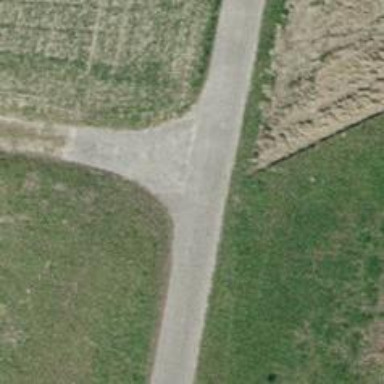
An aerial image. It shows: Well-maintained track road of grade 1.